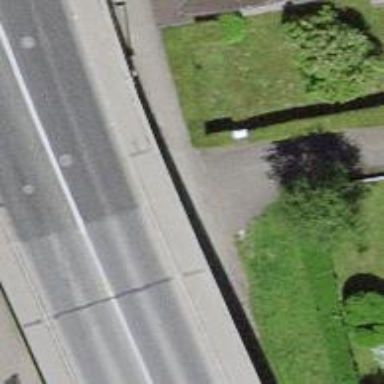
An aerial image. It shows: Footway tunnel.